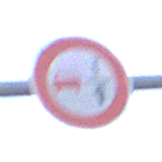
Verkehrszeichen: VerbotUeberholenEinspurigeFahrzeuge
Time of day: SunriseSunset
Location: Outdoor (Urban)
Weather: Clear
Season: NotSpecified
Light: Natural